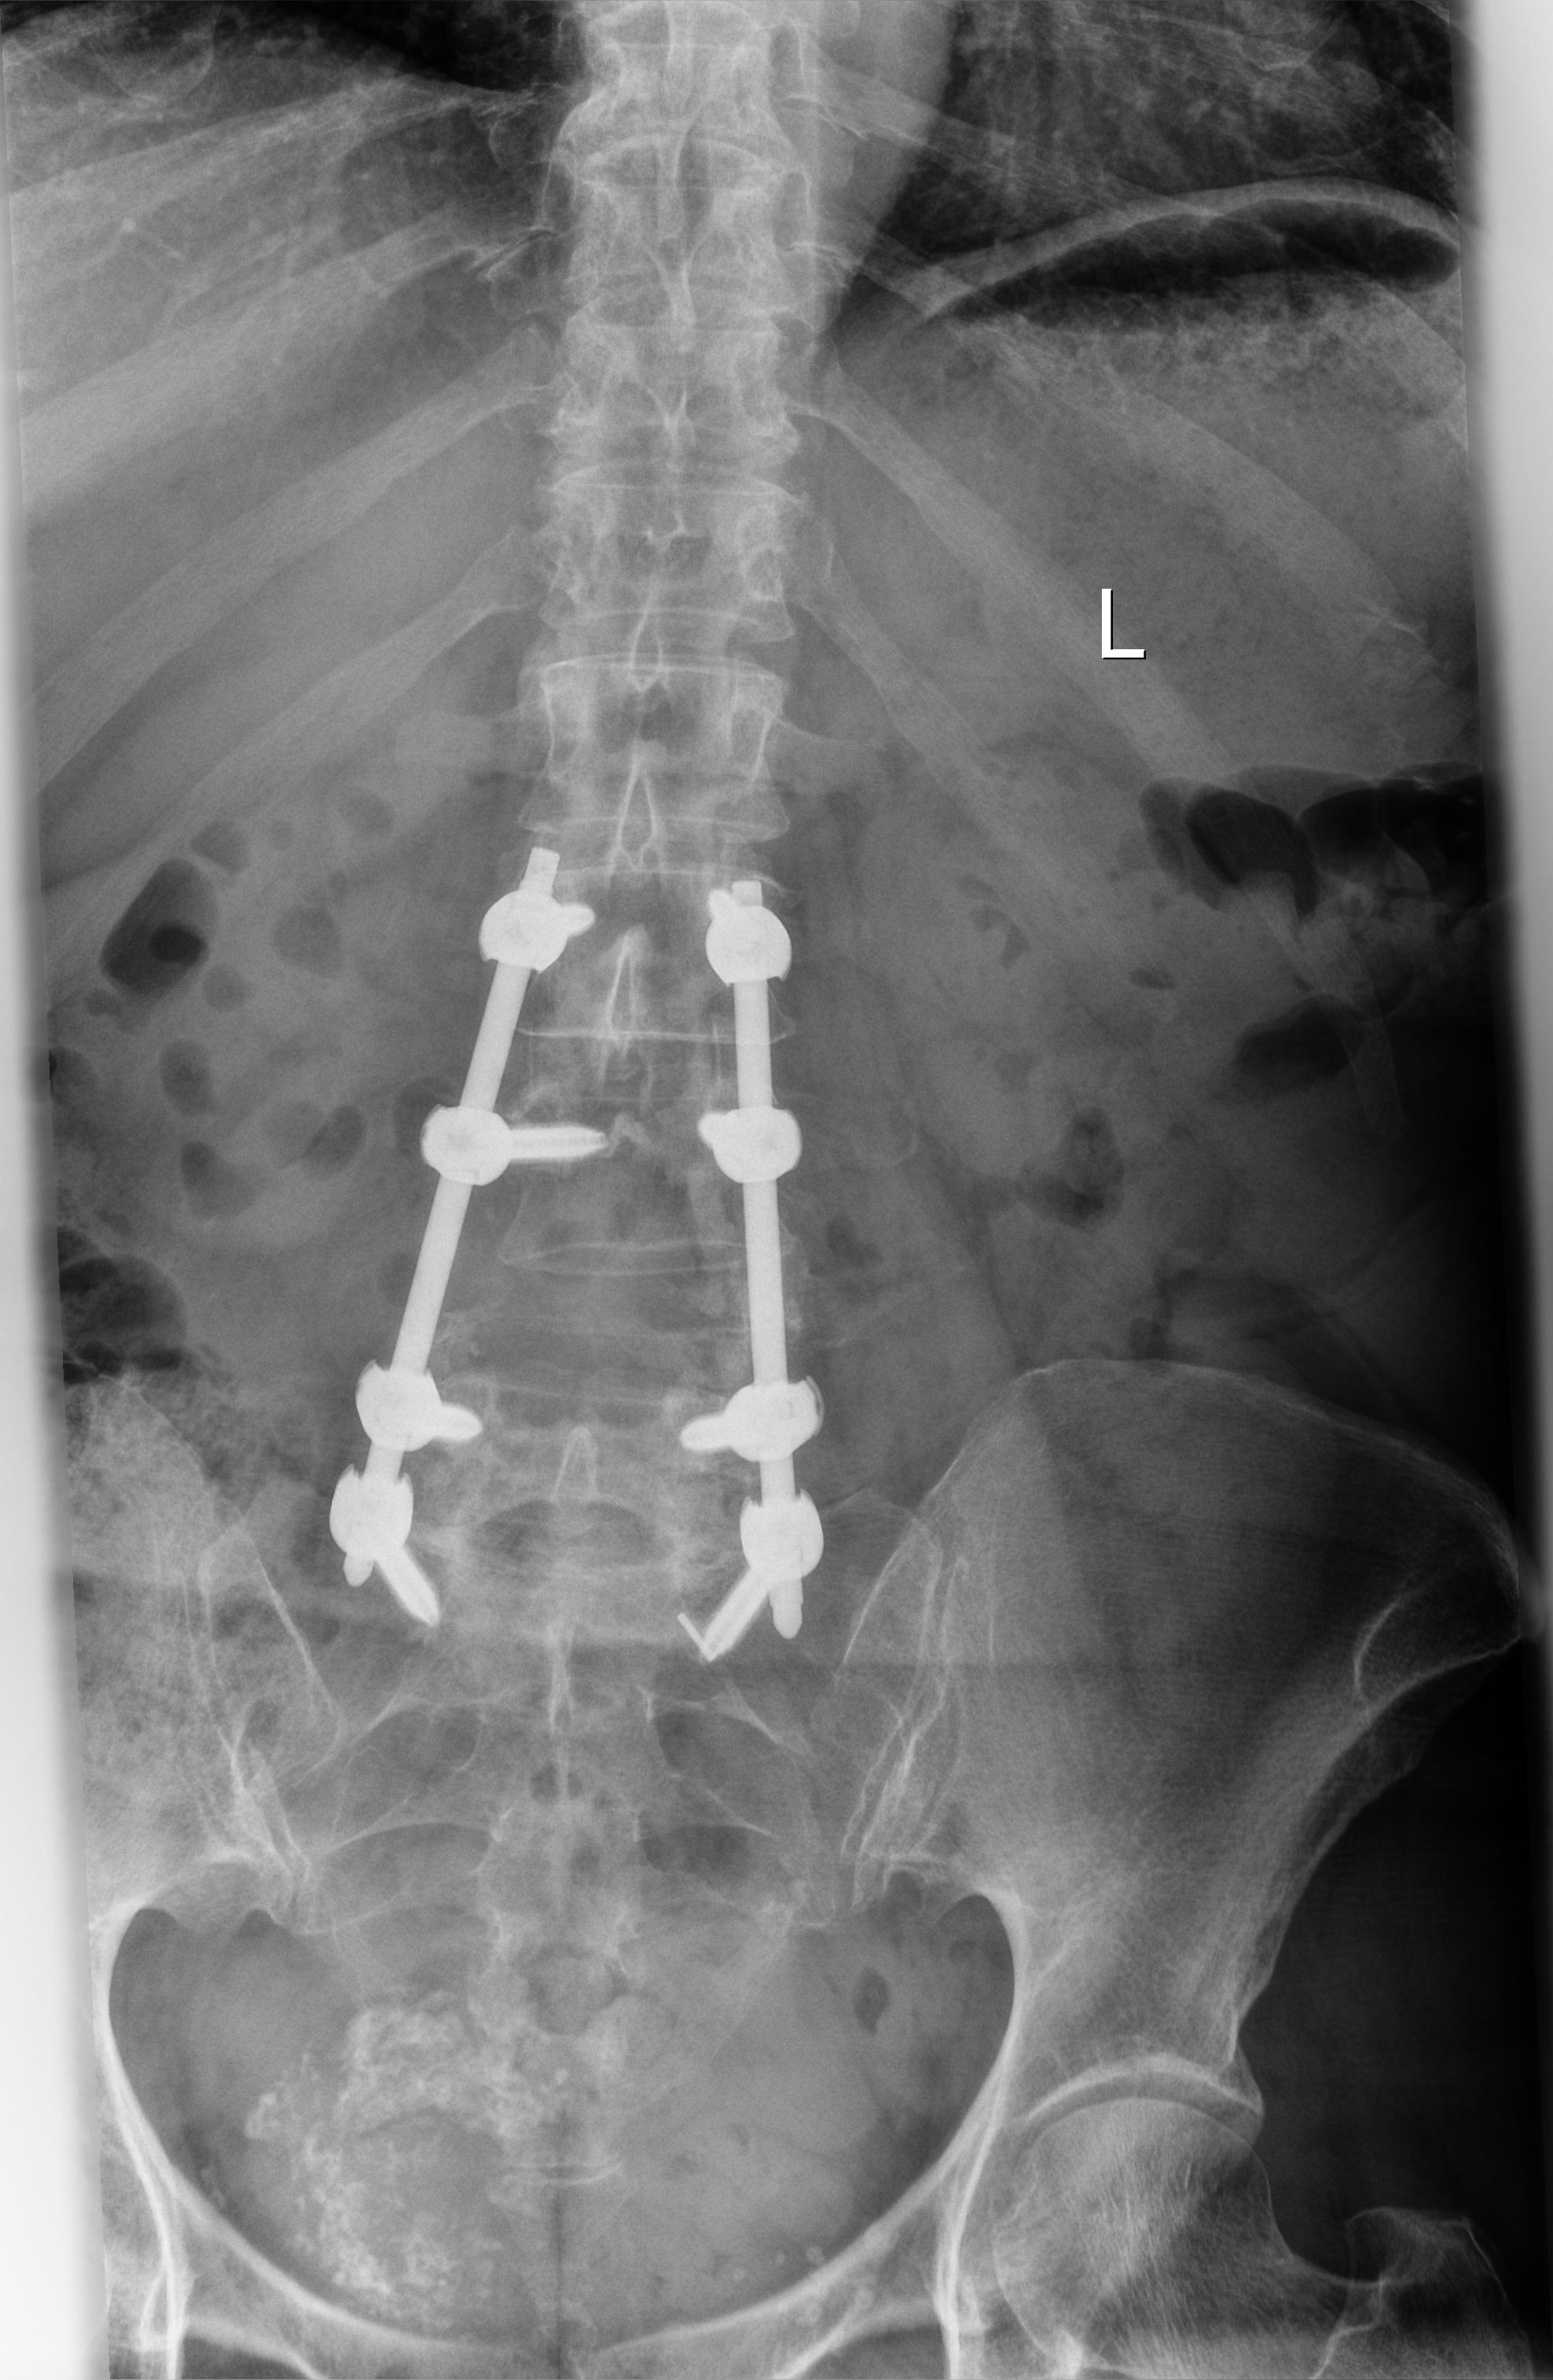
View: AP
Implant manufacturer: nuvasive reline